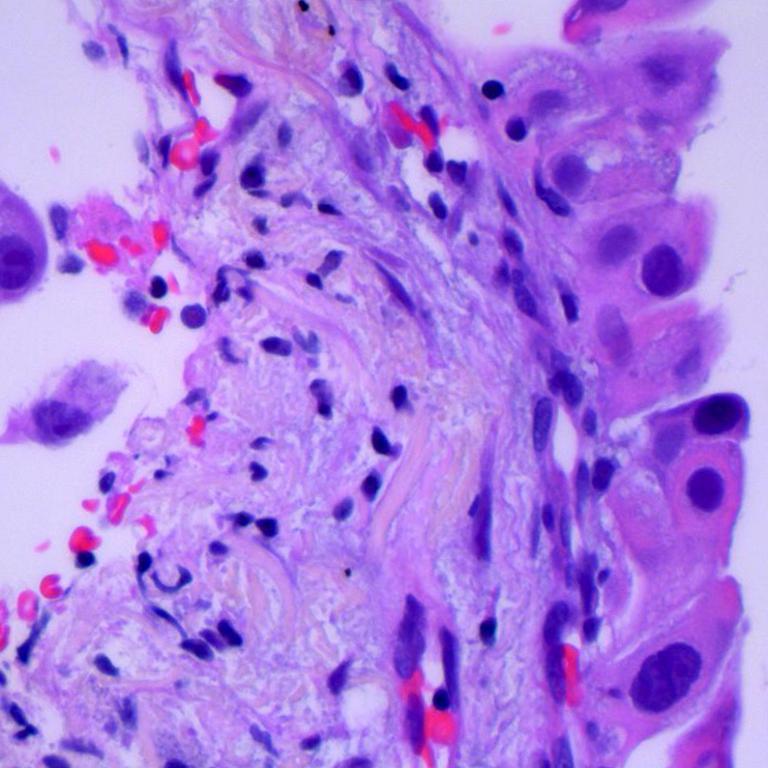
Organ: lung
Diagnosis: adenocarcinomas